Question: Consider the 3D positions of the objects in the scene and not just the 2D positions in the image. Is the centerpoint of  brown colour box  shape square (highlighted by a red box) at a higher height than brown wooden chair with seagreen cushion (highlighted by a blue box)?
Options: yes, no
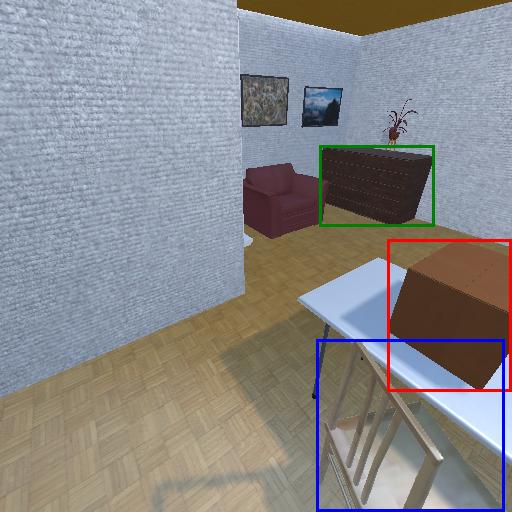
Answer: yes